Interaction volume radius: 5 \u00c5
Interaction volume height: 25 \u00c5
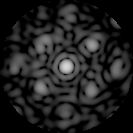
Disorder parameter: 0.542